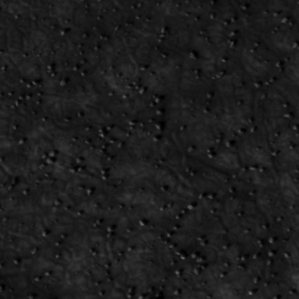
Label: non_frost